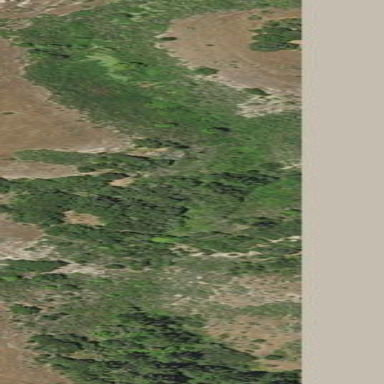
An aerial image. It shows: Patch of scrub vegetation.